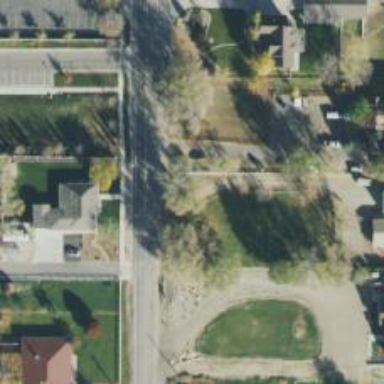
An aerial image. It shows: Driveway.